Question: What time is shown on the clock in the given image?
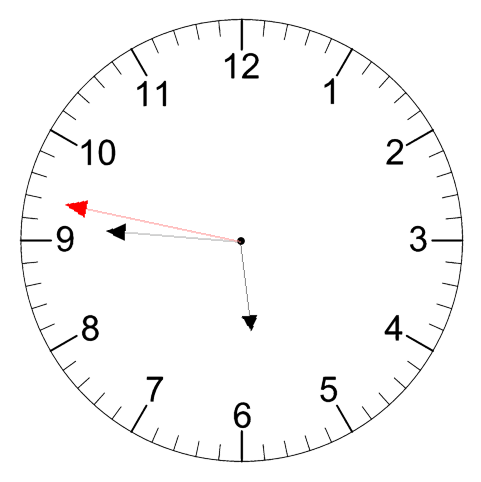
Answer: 05:45:47